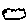
Label: cloud